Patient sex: F
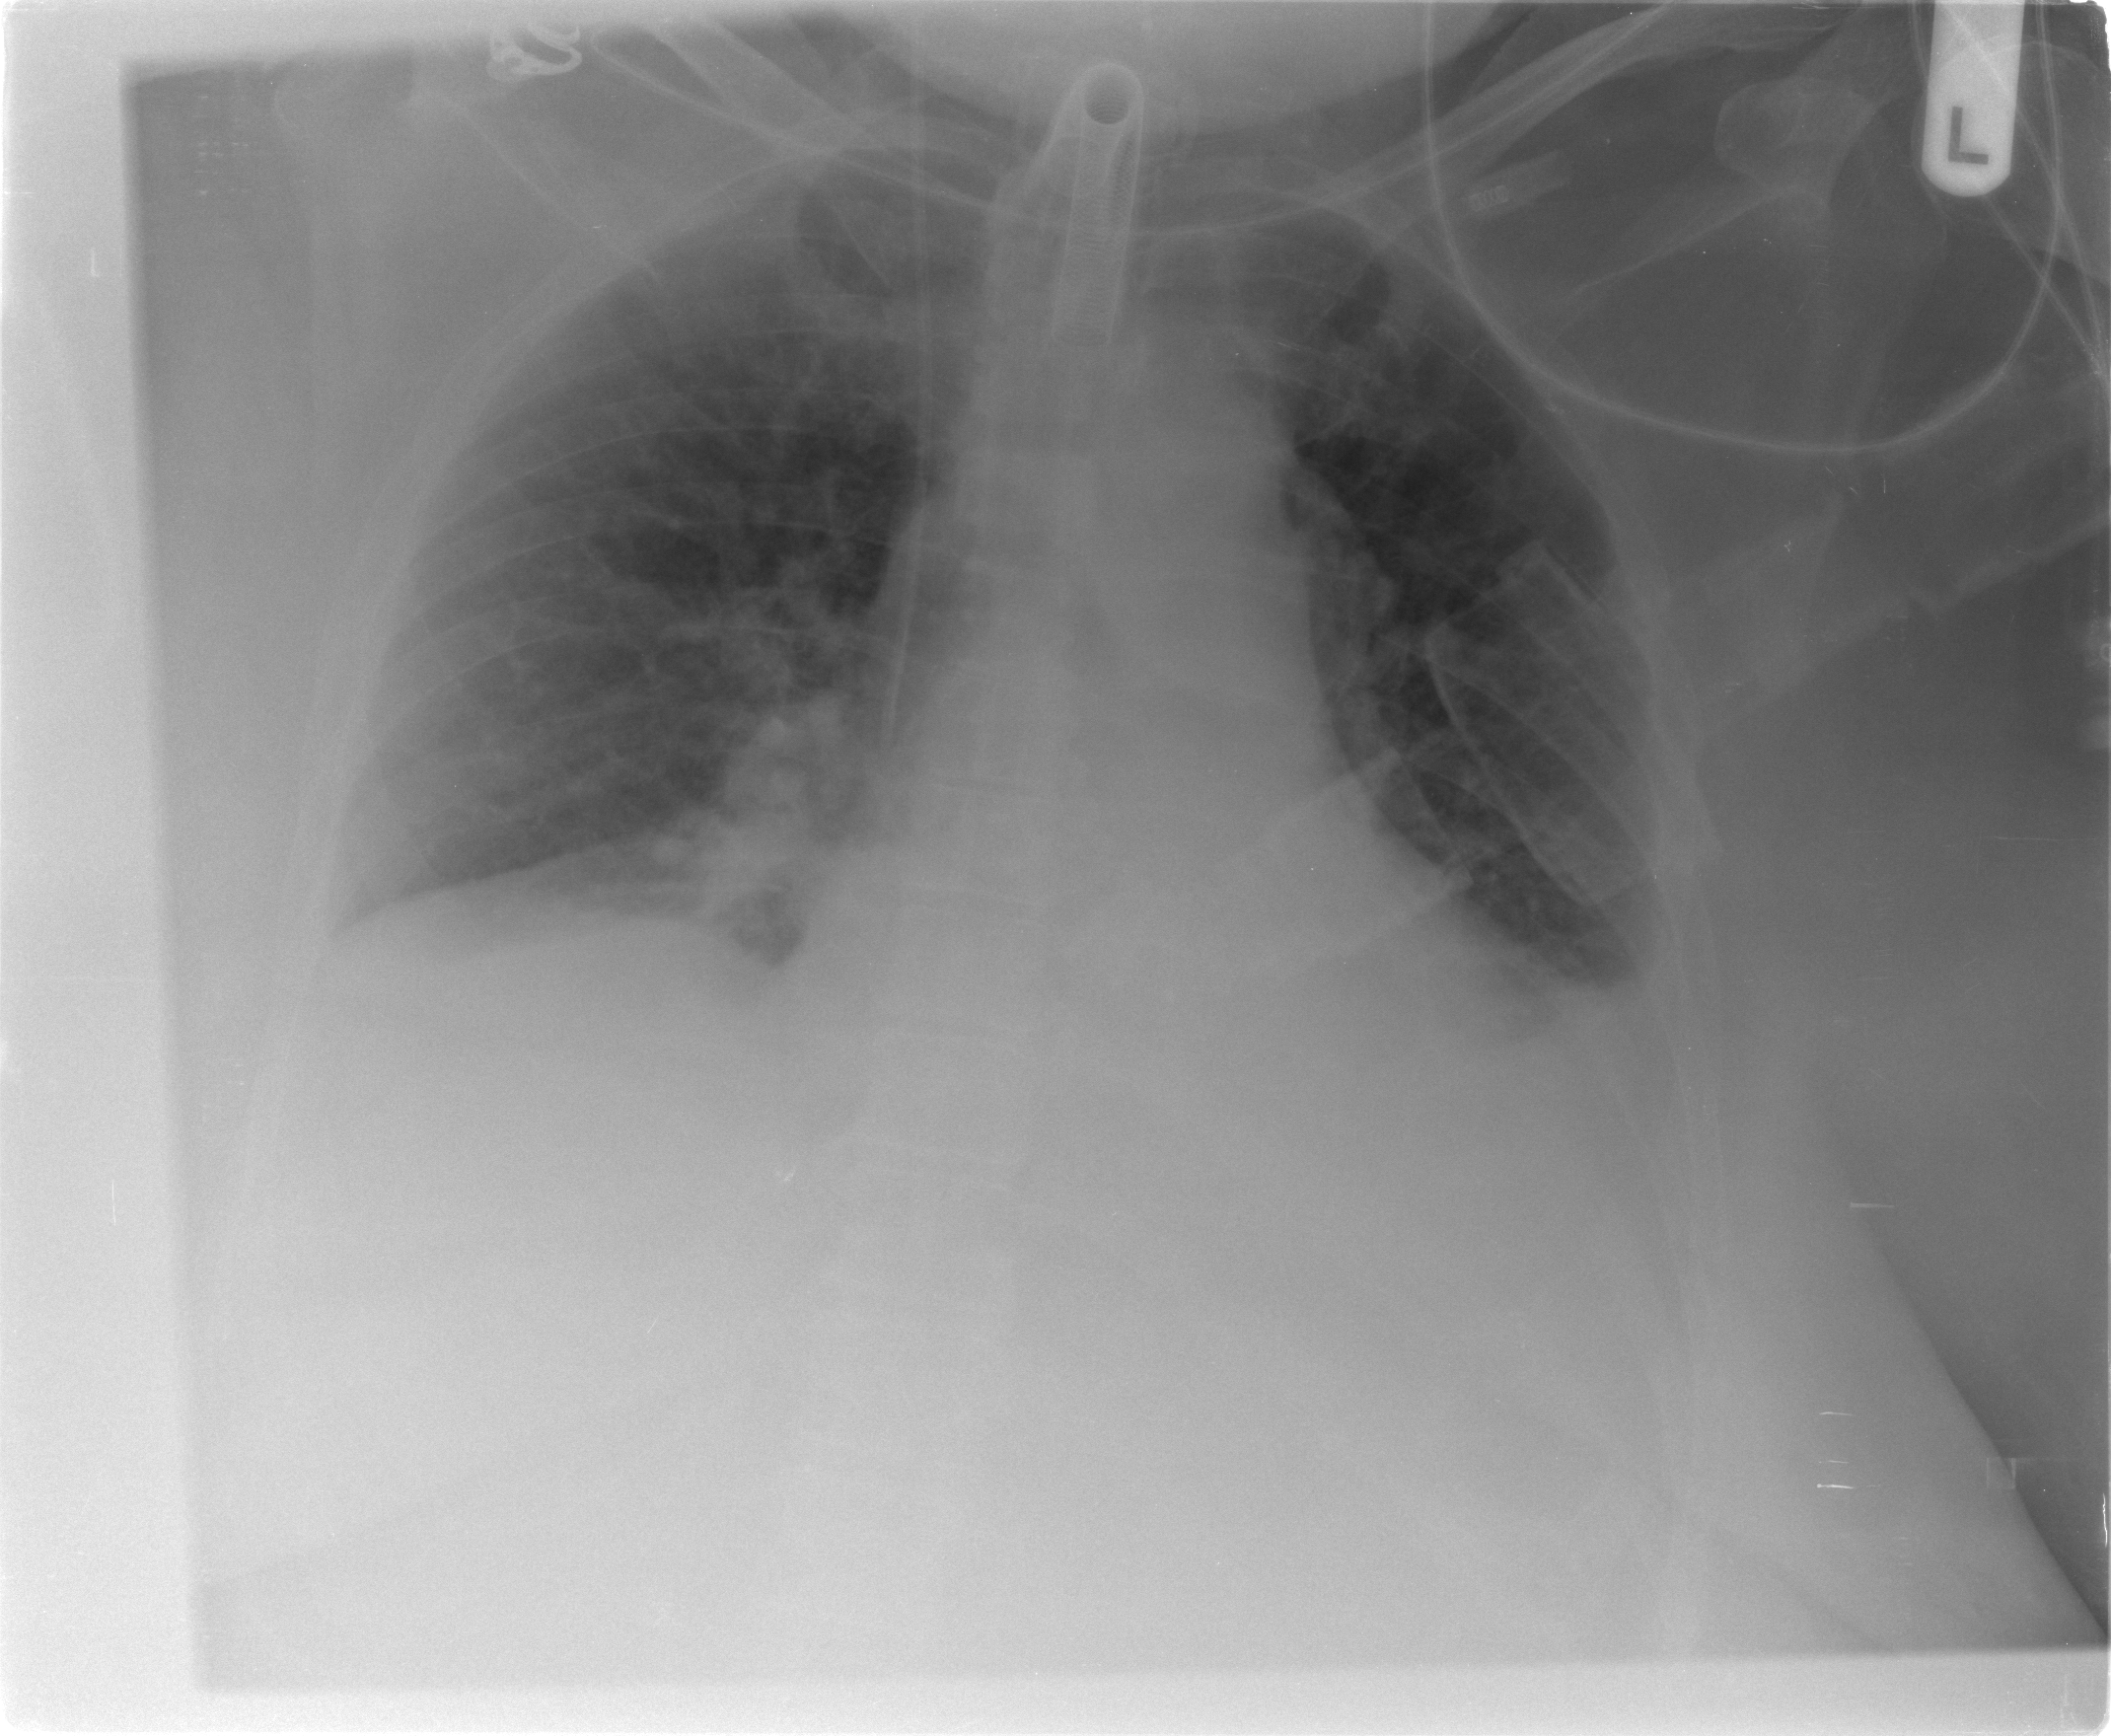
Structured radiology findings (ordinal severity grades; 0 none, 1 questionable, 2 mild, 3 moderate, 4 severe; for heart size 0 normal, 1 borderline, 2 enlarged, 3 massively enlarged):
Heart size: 0
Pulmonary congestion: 0
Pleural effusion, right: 1
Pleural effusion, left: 2
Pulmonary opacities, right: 0
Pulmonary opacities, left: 0
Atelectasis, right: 2
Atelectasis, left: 2